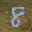
Label: 8